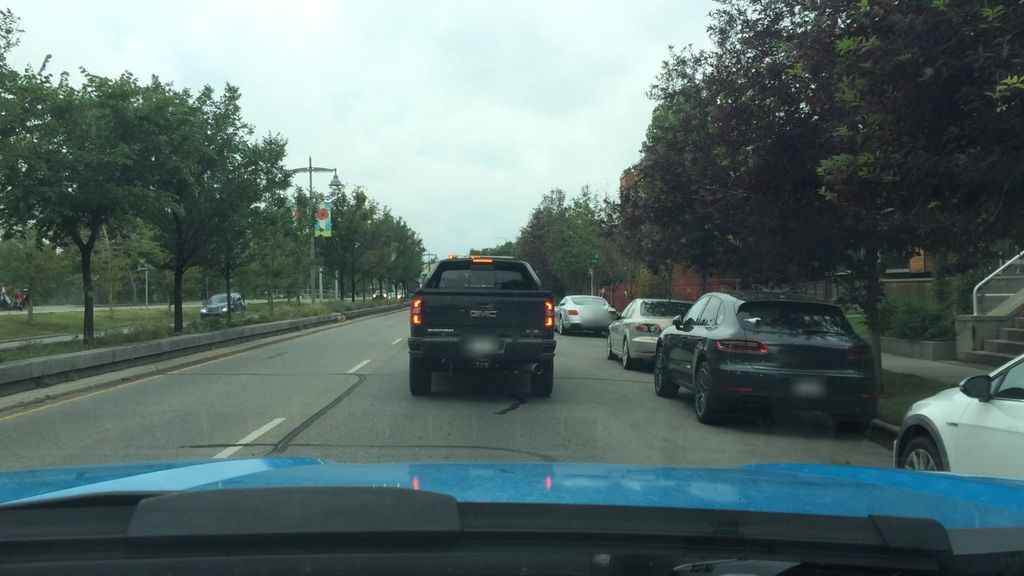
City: calgary